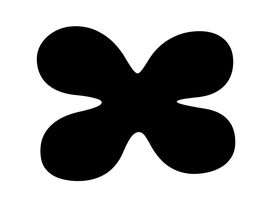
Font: Gluten_Black